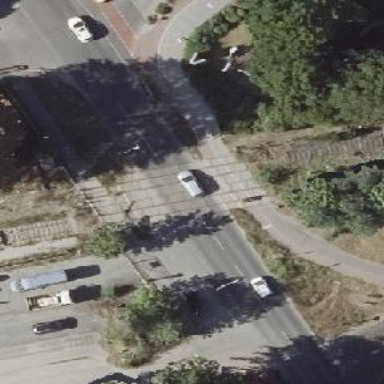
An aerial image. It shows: Railway crossing with lights.